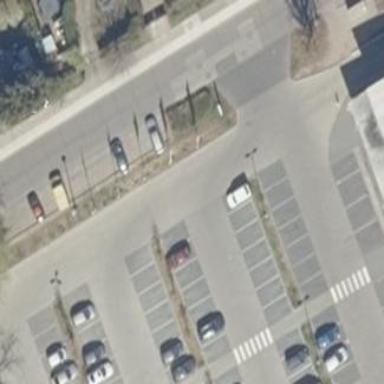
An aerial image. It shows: Parking available on the street side.